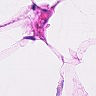
Metastatic tissue present: no